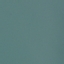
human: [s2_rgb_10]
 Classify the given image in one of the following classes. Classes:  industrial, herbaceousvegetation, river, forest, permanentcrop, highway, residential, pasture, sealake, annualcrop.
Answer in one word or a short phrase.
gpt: SeaLake